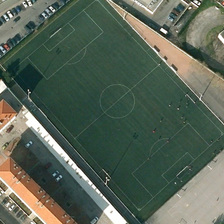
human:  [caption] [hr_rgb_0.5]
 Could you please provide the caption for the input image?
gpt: many people are in a football field near a parking lot and several buildings .

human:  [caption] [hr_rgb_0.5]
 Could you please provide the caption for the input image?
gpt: many people are in a football field near a parking lot and several buildings .

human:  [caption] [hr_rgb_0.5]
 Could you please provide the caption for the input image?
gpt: many people are in a football field near a parking lot and several buildings .

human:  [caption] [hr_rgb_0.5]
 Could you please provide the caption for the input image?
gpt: many people are in a football field near a parking lot and several buildings .

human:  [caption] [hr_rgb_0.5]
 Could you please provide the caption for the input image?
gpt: many people are in a football field near a parking lot and several buildings .